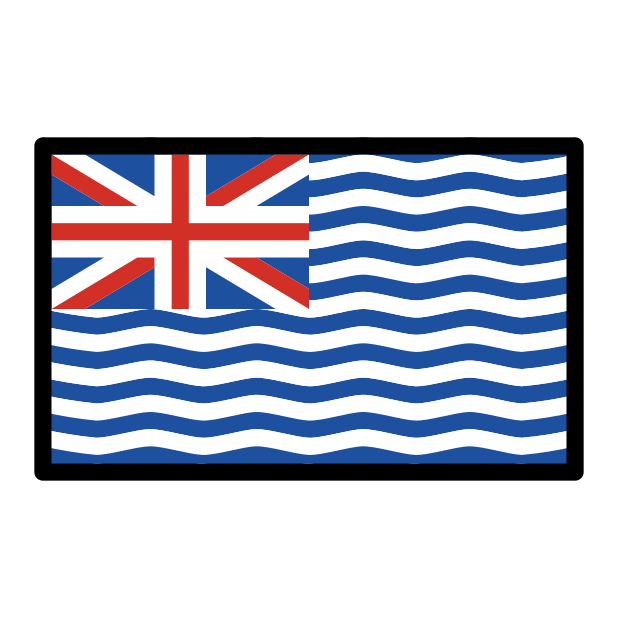
flag: Diego Garcia